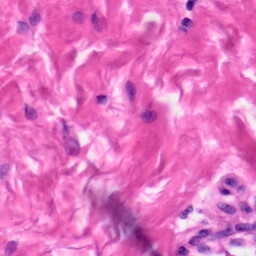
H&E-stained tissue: Skin